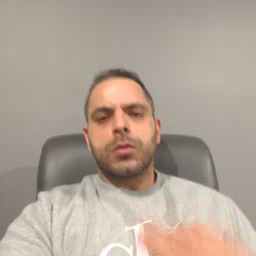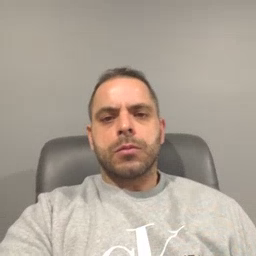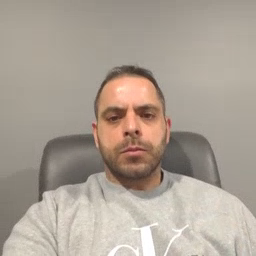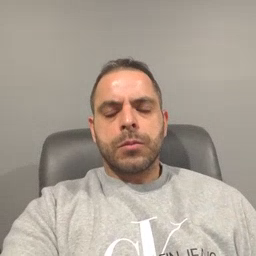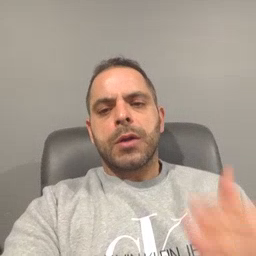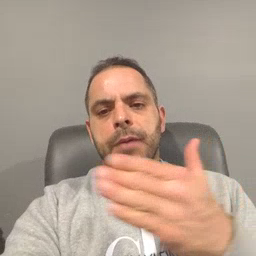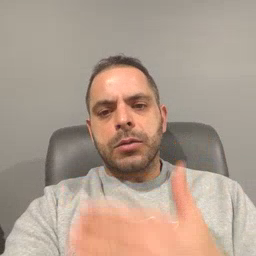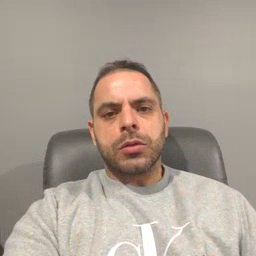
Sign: fish